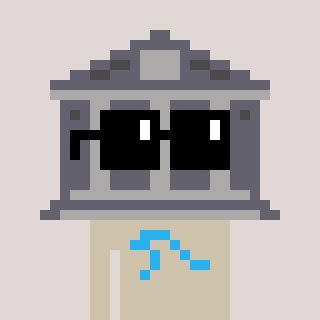
a pixel art character with square black sunglasses, a bank-shaped head and a bege-colored body on a warm background